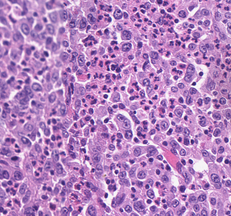
Tumor epithelial tissue: yes
Tumor-associated stroma tissue: no
Normal tissue: no